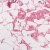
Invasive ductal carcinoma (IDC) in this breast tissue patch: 0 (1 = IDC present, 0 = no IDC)